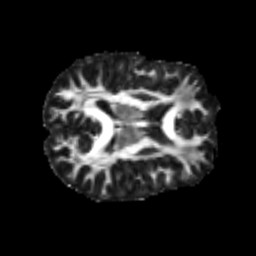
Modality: FA
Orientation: axial
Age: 25
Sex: male
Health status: healthy
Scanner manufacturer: siemens
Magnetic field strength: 3 T
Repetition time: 3.6 s
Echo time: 0.092 s